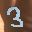
Label: 3